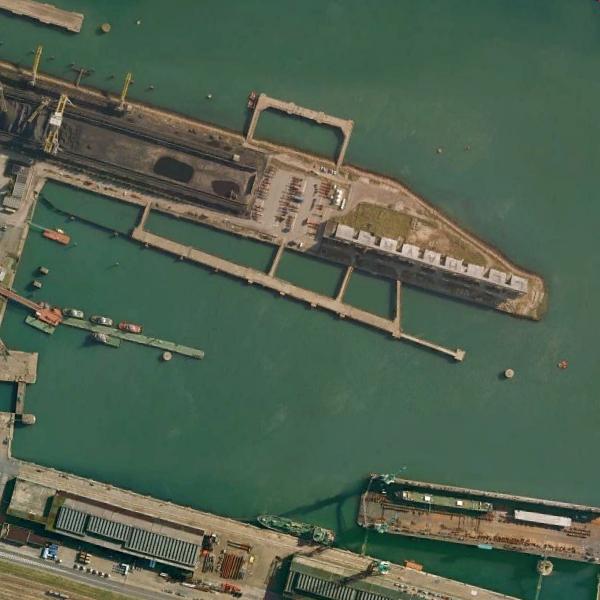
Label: Port